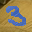
Label: 3